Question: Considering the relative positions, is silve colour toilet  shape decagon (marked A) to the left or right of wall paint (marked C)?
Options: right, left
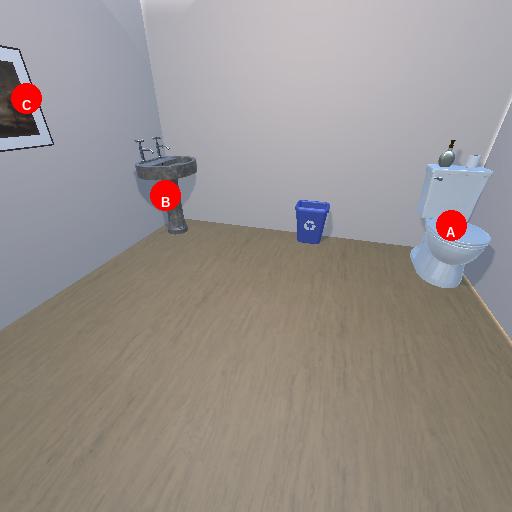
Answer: right